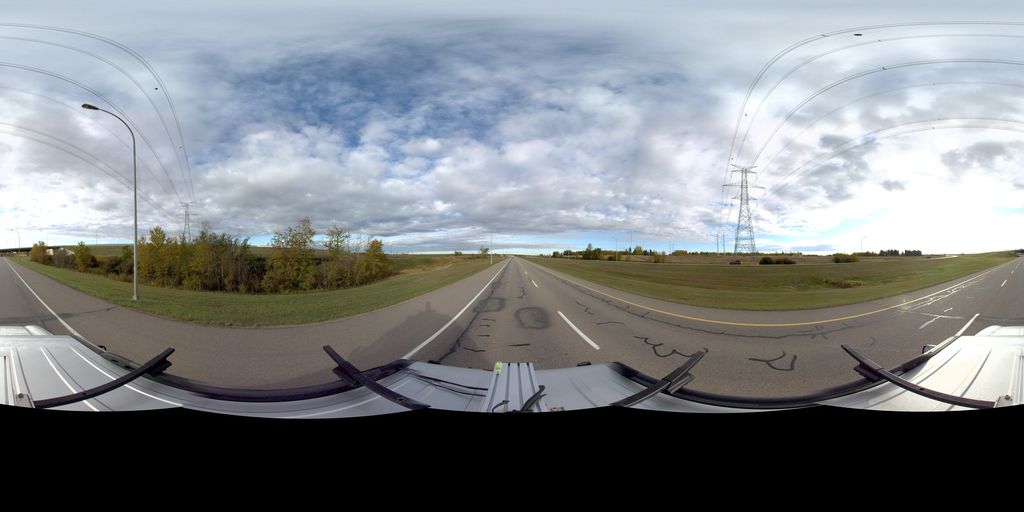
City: edmonton